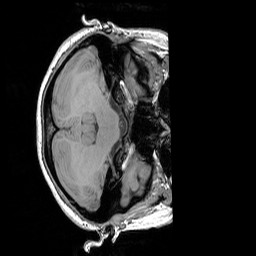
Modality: T1w
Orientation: axial